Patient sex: M
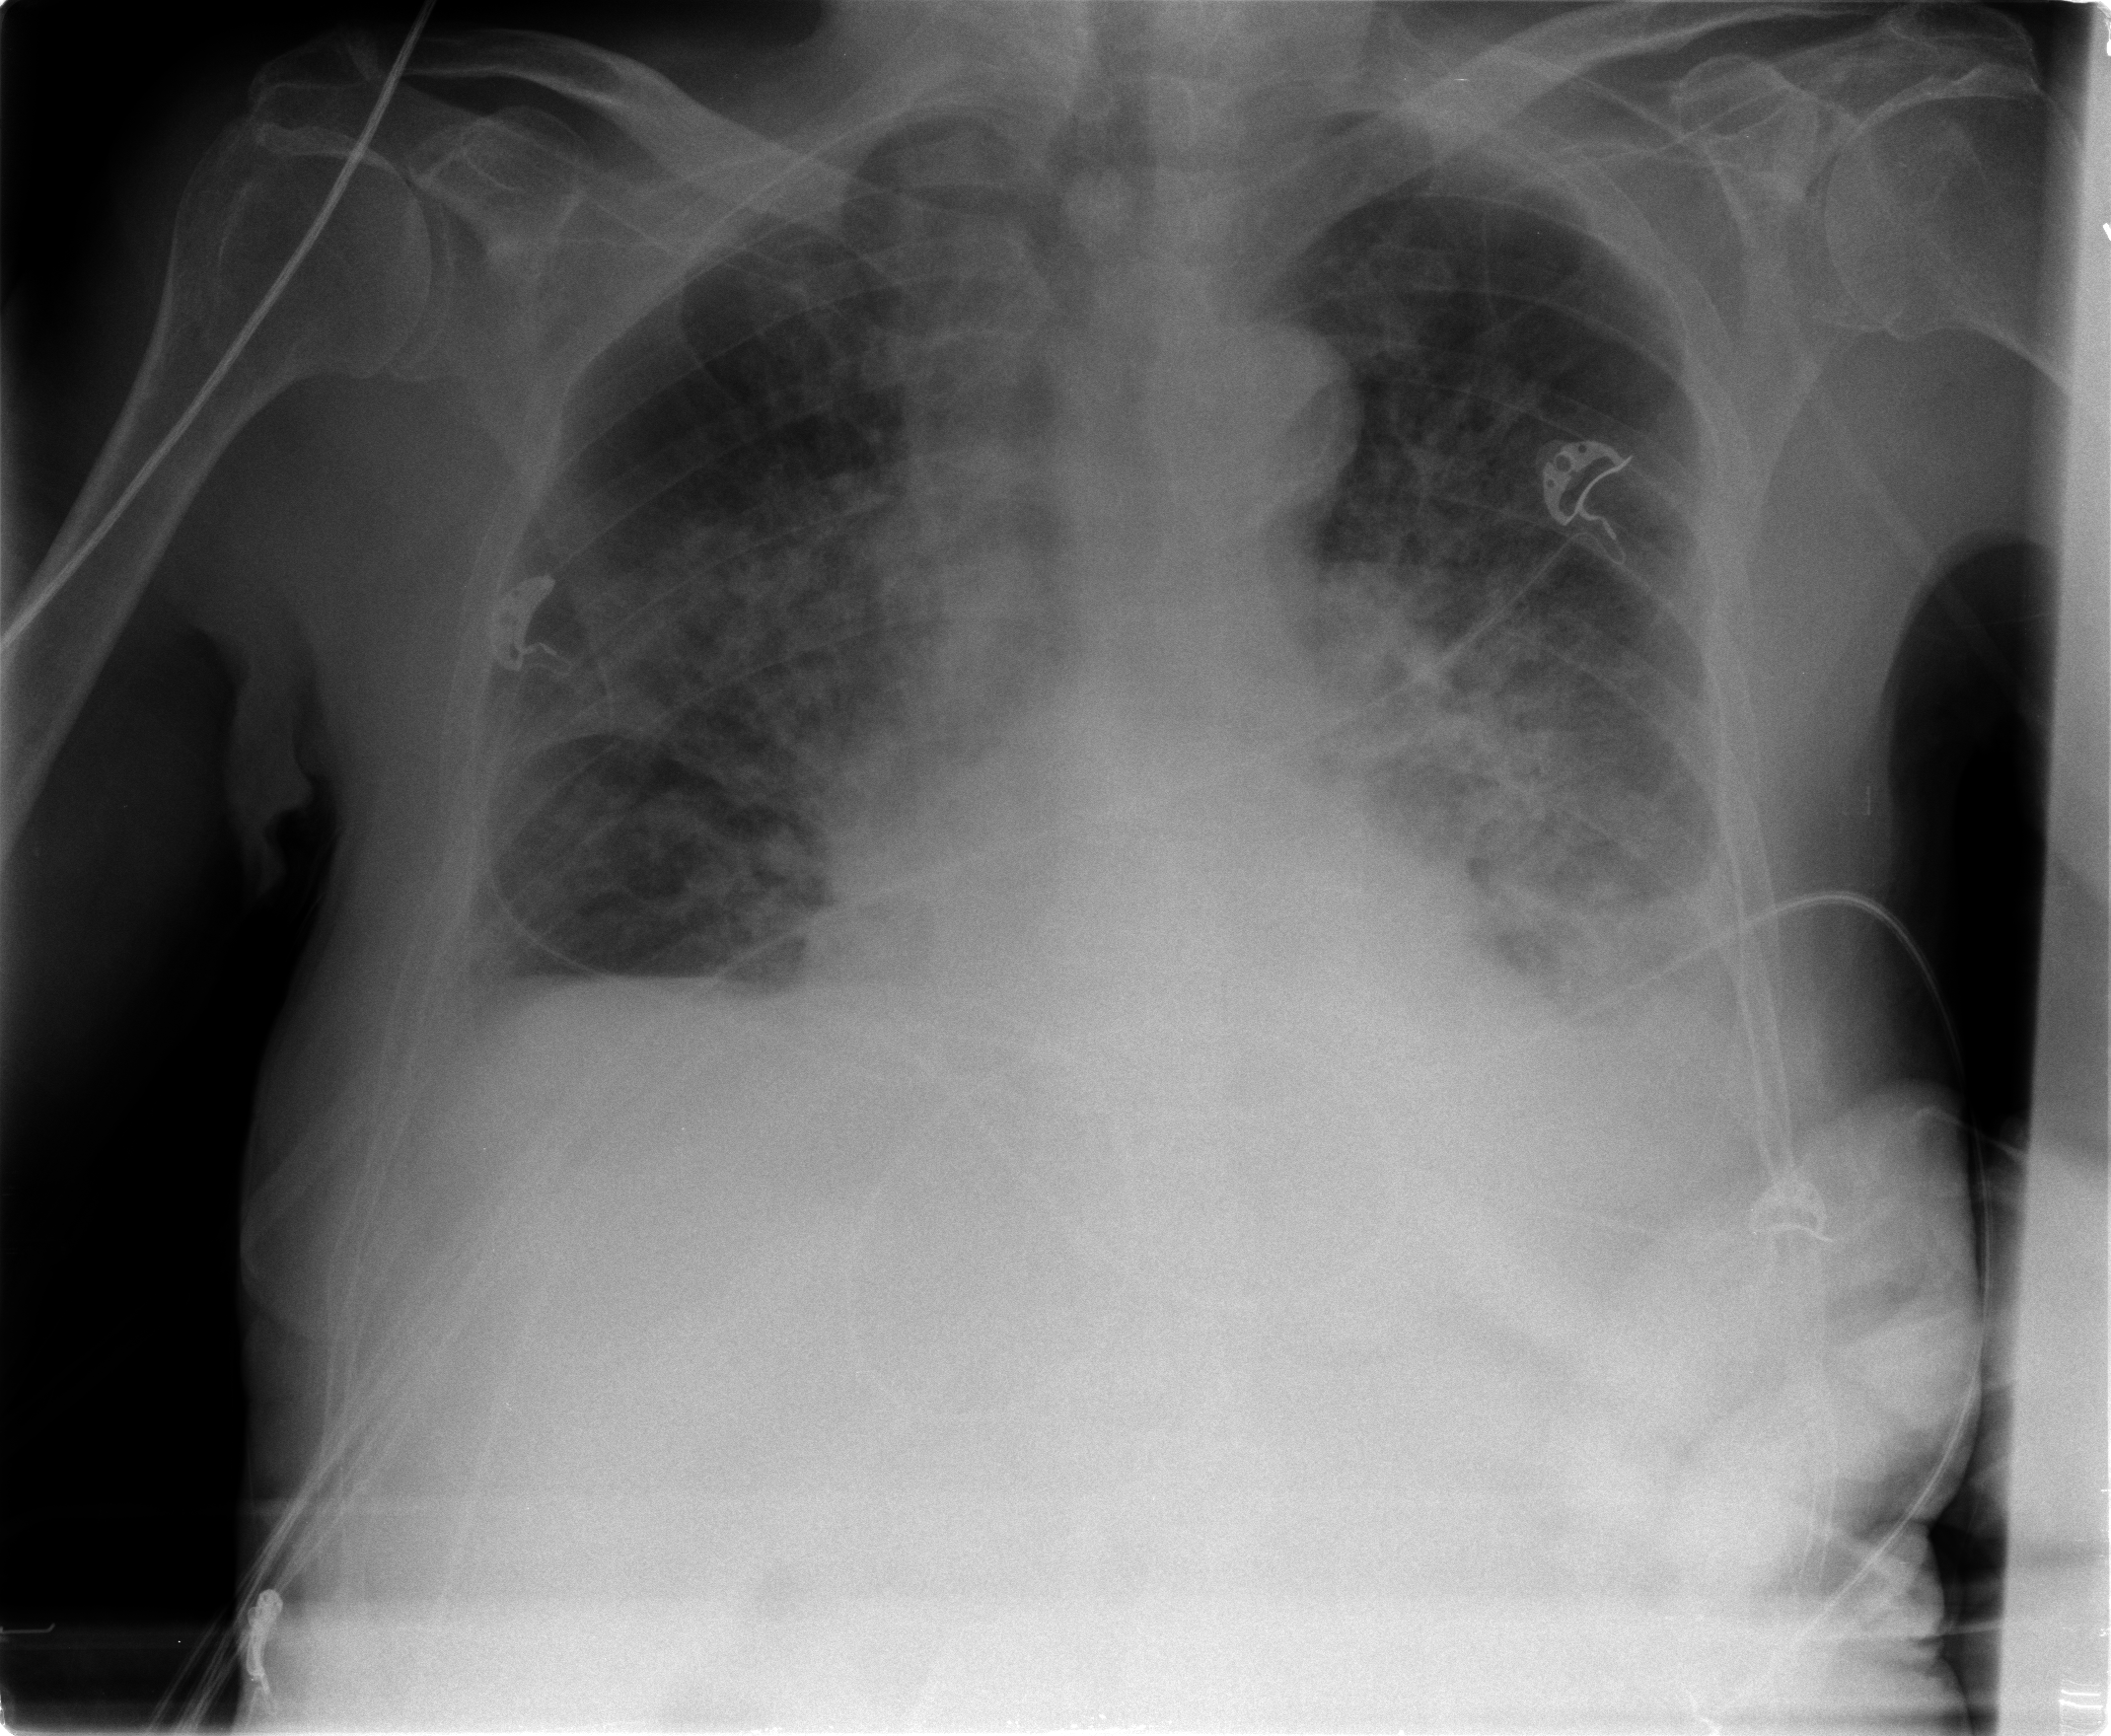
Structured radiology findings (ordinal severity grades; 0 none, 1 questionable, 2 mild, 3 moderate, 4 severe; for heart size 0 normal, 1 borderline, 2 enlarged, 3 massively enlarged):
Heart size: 0
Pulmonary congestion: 2
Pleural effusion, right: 1
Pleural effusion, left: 2
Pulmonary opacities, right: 2
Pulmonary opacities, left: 2
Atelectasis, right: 2
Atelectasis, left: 2